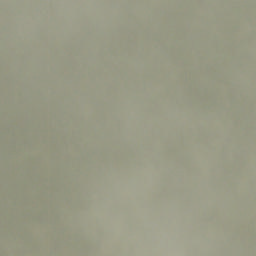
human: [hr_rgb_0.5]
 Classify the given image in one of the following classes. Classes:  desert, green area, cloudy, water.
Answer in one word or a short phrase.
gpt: cloudy